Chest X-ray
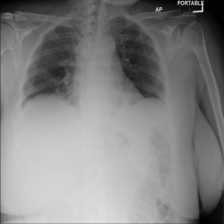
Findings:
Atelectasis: negative
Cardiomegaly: negative
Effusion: negative
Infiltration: positive
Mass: negative
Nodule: negative
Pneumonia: negative
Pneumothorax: negative
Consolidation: negative
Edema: negative
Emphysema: negative
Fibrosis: negative
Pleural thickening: negative
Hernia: negative